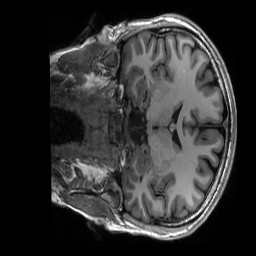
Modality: T1w
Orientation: coronal
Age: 24
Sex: male
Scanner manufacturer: siemens
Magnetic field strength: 3 T
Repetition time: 2.53 s
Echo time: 0.0033 s